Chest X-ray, AP view. Patient: 56 years old, sex F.
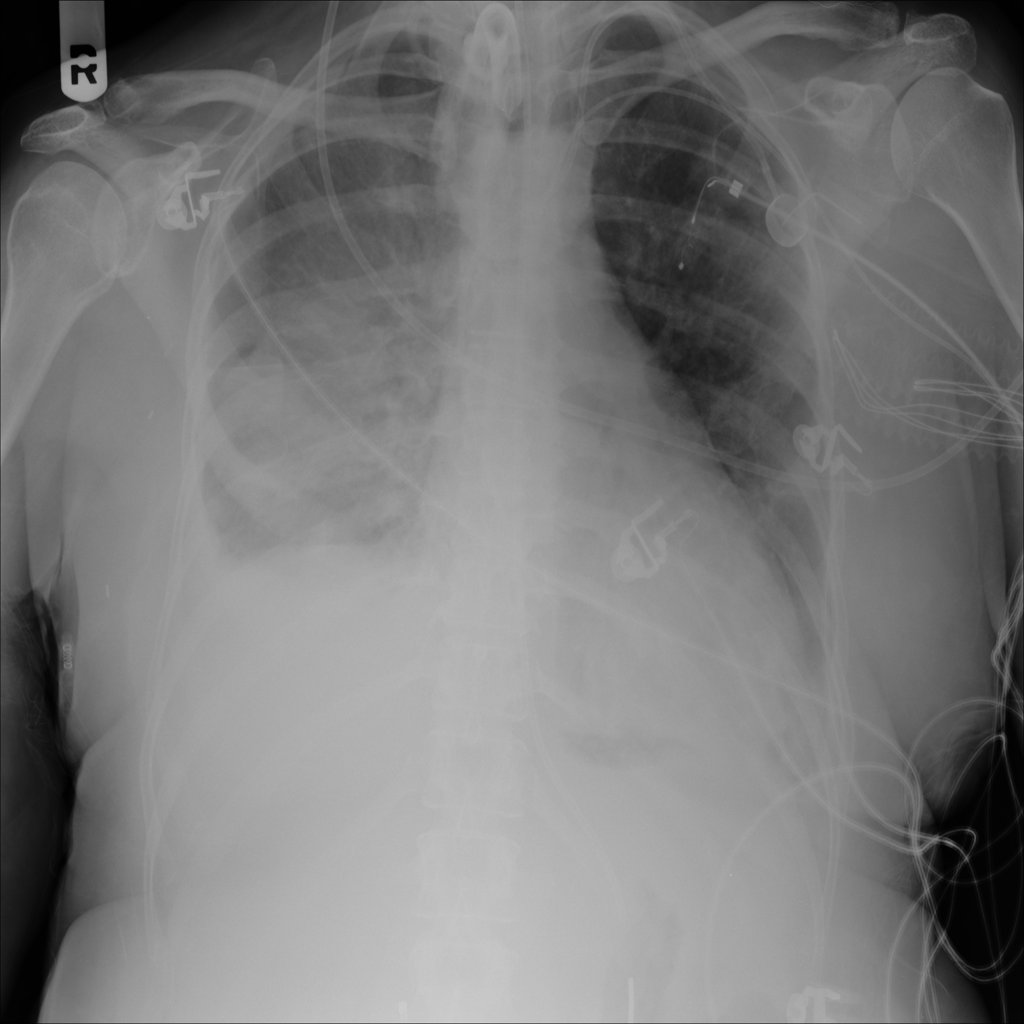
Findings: No Finding